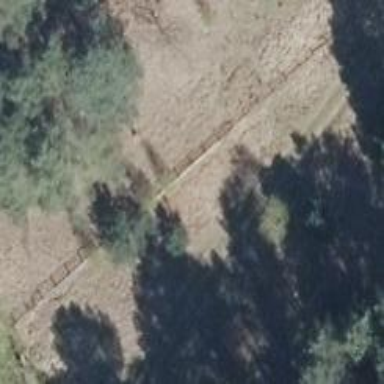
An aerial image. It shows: Grass track road with grade 5 tracktype.